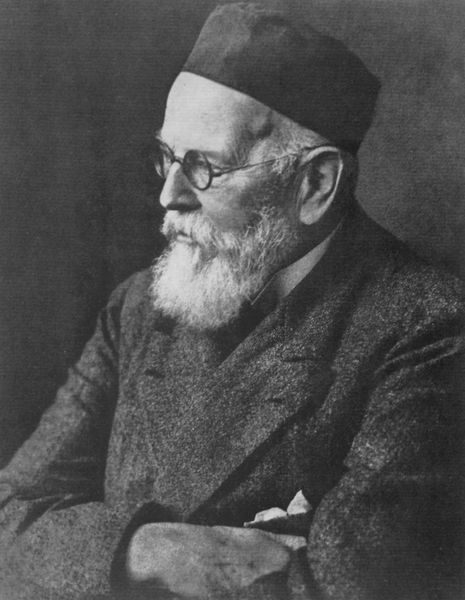
Titel: Leopold Graf von Kalckreuth, Maler und Graphiker
Künstler: Emilie Bieber
Schlagwörter: dunkel, hand, kopf, mann, schatten, weiß, sitzen, glas, grau, hintergrund, hut, licht, mund, nase, ohr, profil, schwarz, stirn, blick, tuch, haube, hochformat, alt, anzug, bart, hemd, jacke, kappe, mütze, schnurrbart, wand, arm, arme, augen, falten, gesicht, kleidung, kragen, stehen, vollbart, ärmel, bildnis, hände, portrait, porträt, mantel, stoff, brustbild, ohren, rund, kopfbedeckung, seitlich, wangen, düster, hands, hat, white, black, collar, dark, face, falte, gray, nose, old, painting, sitting, krawatte, ernst, knopfloch, streng, glatze, picture, dreiviertelansicht, nachdenklich, nachdenken, hemdkragen, jackett, revers, schnauzer, ohrläppchen, foto, fotografie, photographie, alter, greis, buch, schwarz-weiß, seite, brille, halbglatze, ohrmuschel, brillengestell, nickelbrille, fleck, photo, taschentuch, verschränkt, halbprofil, schläfen, man, skin, priester, crossed, ear, head, einstecktuch, manteltasche, suit, gelehrter, freundlich, käppi, orh, gewebe, black and white, brusttuch, chin, coat, mouth, glasses, beard, bügel, ader, aufnahme, jacket, joppe, person, russisch, photografie, human, arms, clothes, pose, fes, professor, ears, pocket, jude, handkerchief, lips, handrücken, knopflöcher, hindu, rabbi, clothing, forehead, nasenrücken, grosse ohren, gelehrt, philosophy, photograph, photography, brusttasche, porträtfoto, brillenglas, portraitfoto, potrait, bild, serious, freud, nasenfahrrad, rückhand, sehbrille, philosopher, grosse, pensive, year, brevier, wite, hankerchief, herr, lodenmantel, portreit, bear, müthe, brows, guy, dude, eats, rabi, kütze, mustaches, pout, node, senile, handkershief, handkercheif, funky hat, nosenase